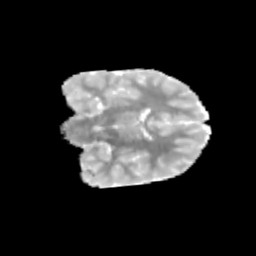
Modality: MD
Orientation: coronal
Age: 11
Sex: male
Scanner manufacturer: siemens
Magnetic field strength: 3 T
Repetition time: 3.8 s
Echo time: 0.07 s